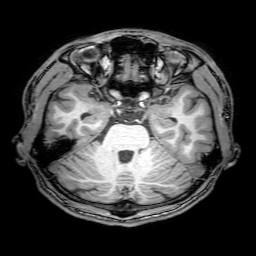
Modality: T1w
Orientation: coronal
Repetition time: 0.00828 s
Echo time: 0.00388 s